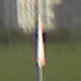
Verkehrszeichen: FussgaengerueberwegLinks
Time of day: MorningAfternoon
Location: Outdoor (Suburban)
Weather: PartlyCloudy
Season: NotSpecified
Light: Natural